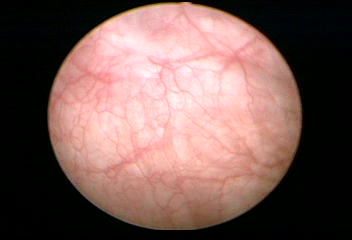
Modality: WLC
Class: Normal mucosa
Bladder cancer association: No